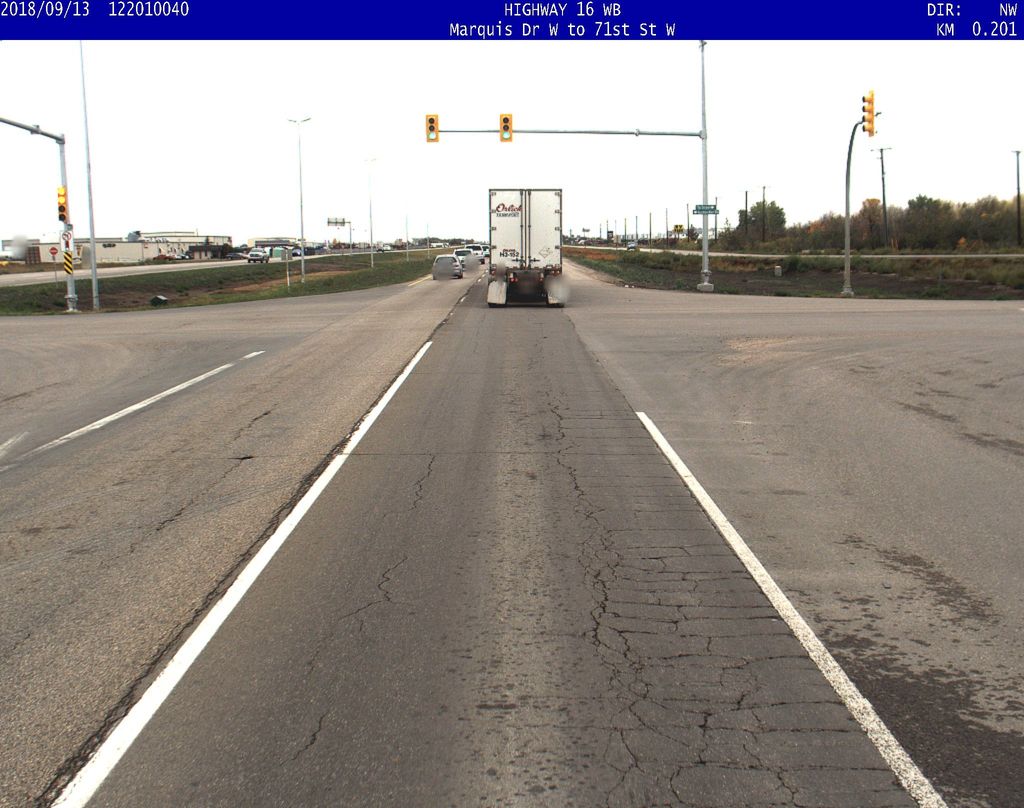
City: saskatoon